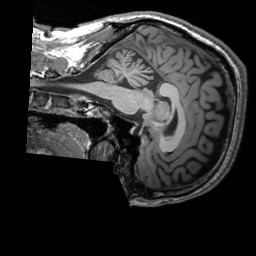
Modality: T1w
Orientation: sagittal
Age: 38
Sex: male
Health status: healthy
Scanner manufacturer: siemens
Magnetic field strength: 3 T
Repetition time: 2.3 s
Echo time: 0.00303 s